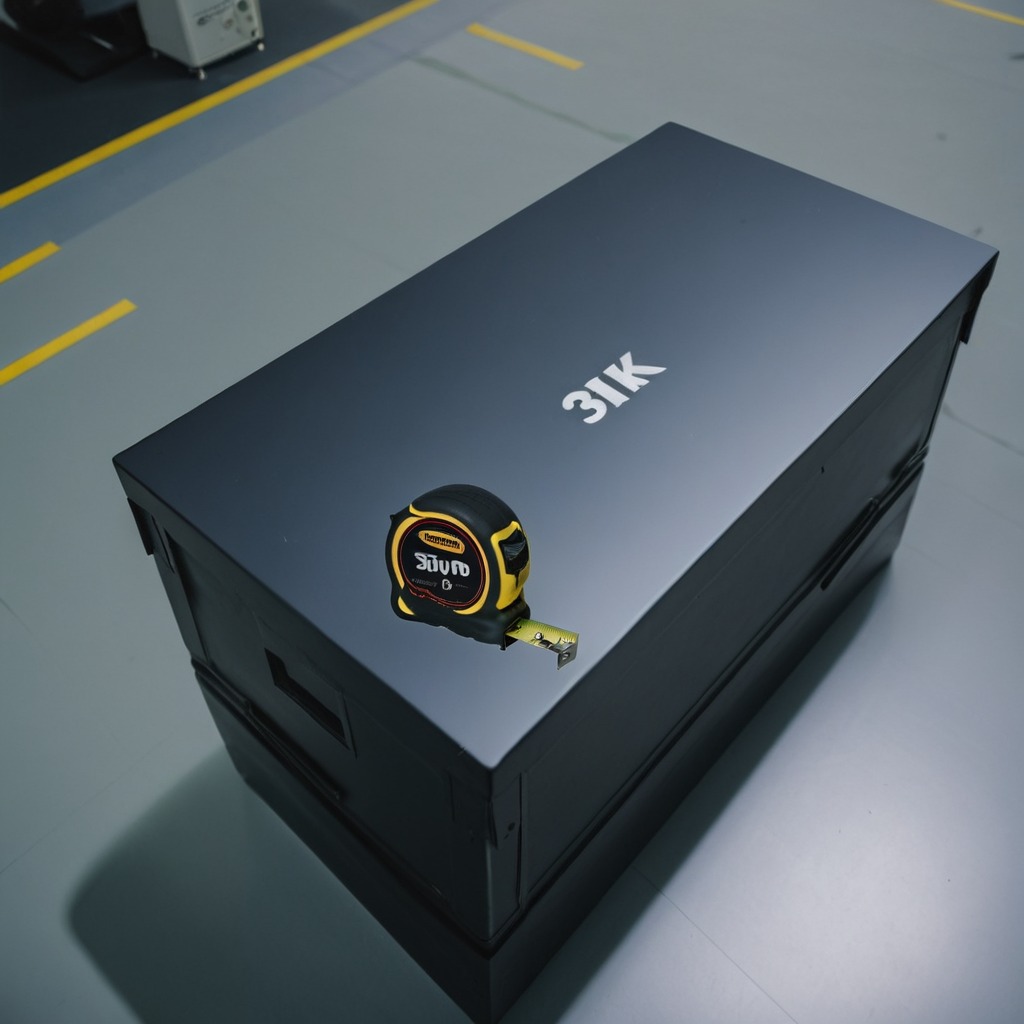
A measuring tape is lying on the toolbox surface in the airplane hangar workshop.